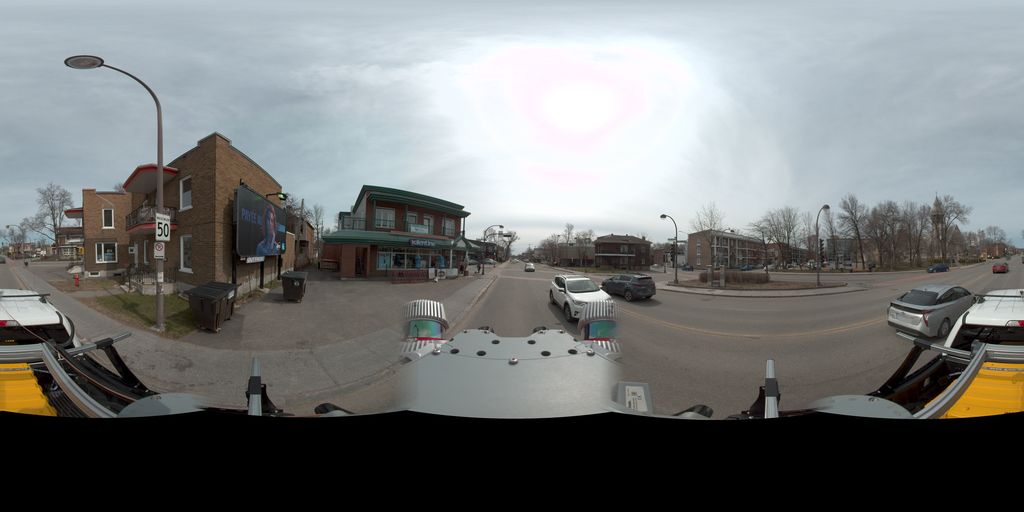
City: quebec_city